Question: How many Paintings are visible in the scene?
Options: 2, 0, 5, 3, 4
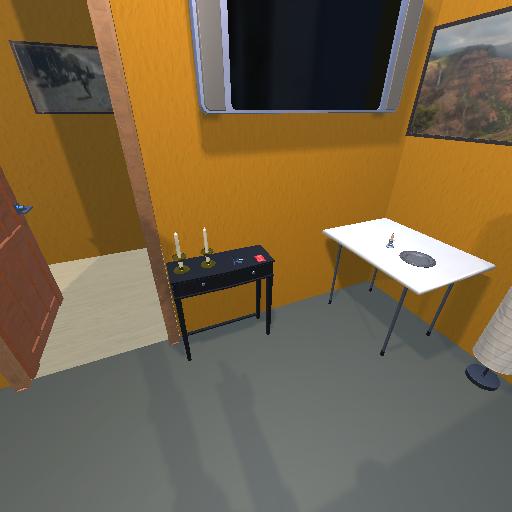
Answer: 2